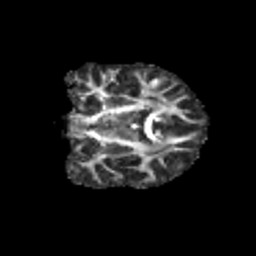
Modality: FA
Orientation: coronal
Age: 13
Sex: female
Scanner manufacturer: siemens
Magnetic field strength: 3 T
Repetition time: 3.8 s
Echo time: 0.07 s